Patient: sex M, age 48
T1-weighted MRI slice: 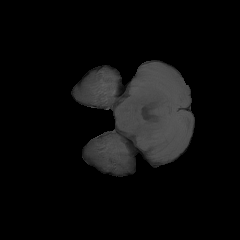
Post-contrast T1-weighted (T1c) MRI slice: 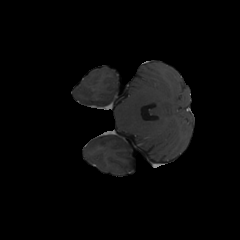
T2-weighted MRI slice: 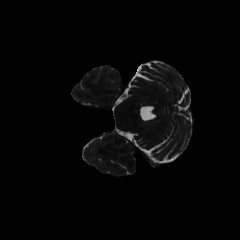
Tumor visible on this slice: no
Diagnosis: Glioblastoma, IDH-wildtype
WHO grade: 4